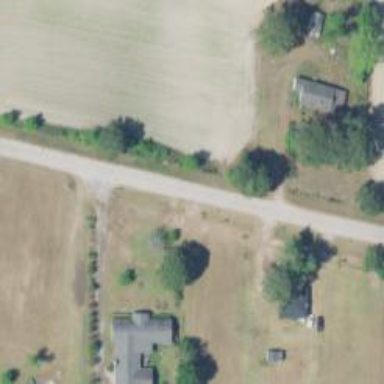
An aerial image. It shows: Residential road.